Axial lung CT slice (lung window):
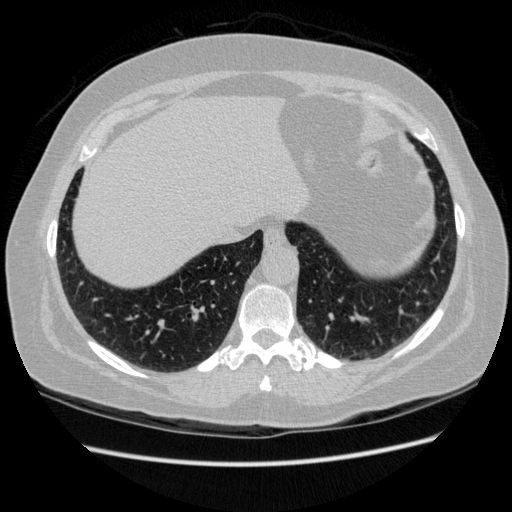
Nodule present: no